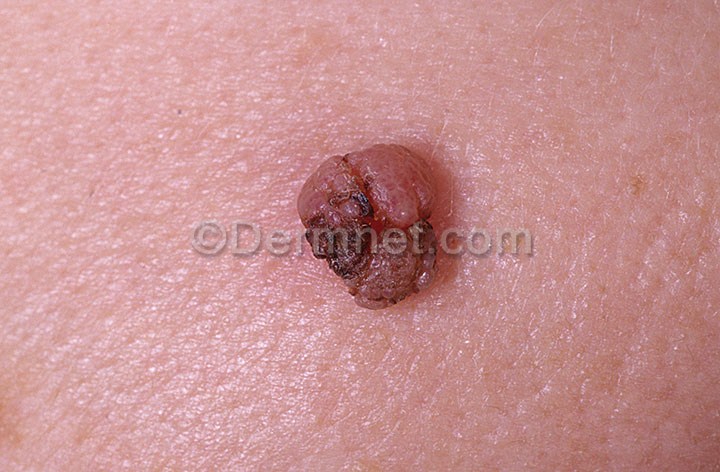
Disease: Seborrheic Keratoses and other Benign Tumors